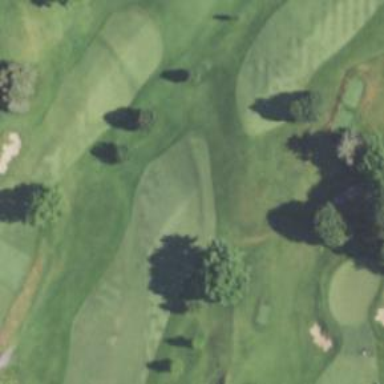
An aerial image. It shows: View of golf hole.